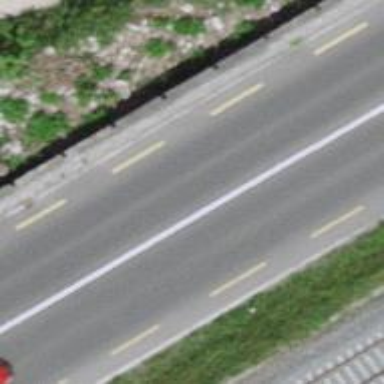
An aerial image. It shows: Primary road with asphalt surface and designated cycle lane.